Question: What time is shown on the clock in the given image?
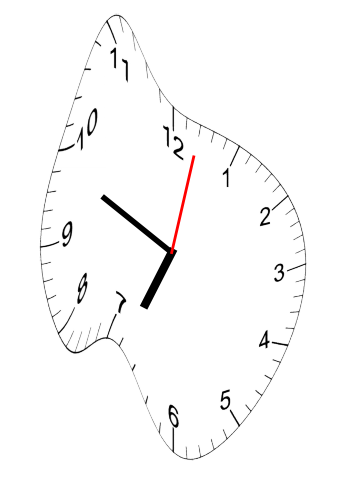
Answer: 06:49:02